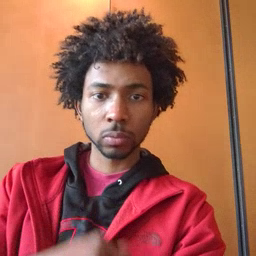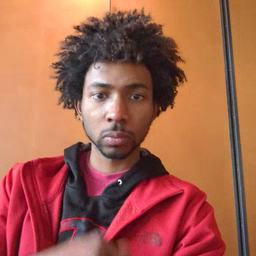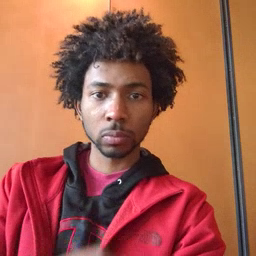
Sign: ride